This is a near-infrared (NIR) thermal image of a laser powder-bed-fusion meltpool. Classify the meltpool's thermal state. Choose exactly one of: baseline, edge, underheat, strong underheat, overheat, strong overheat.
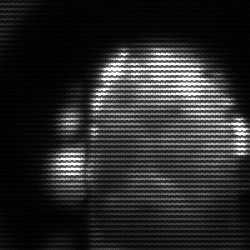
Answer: baseline